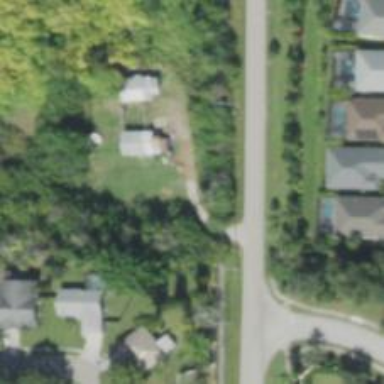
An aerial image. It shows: Driveway leading to service road.